Field crop: tomato
Growth stage: 1
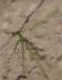
Species: cyperus